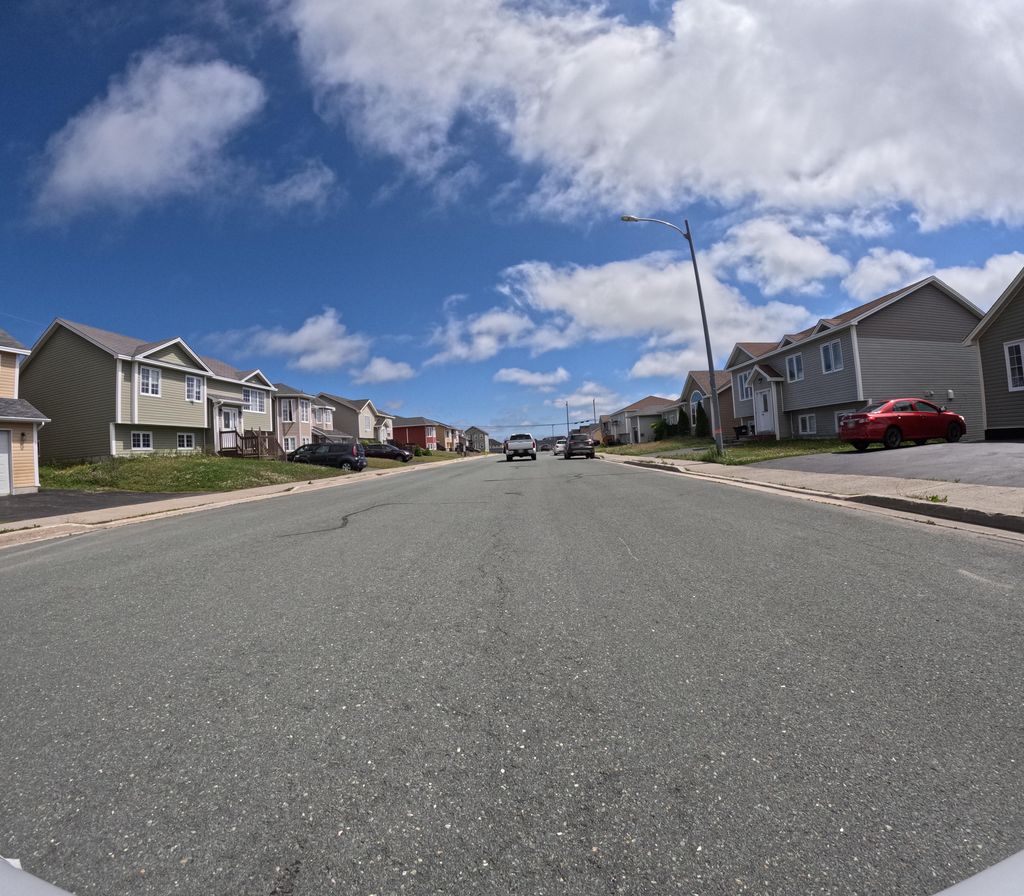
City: st_johns